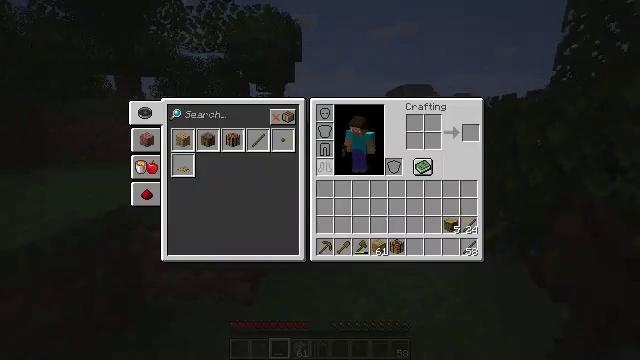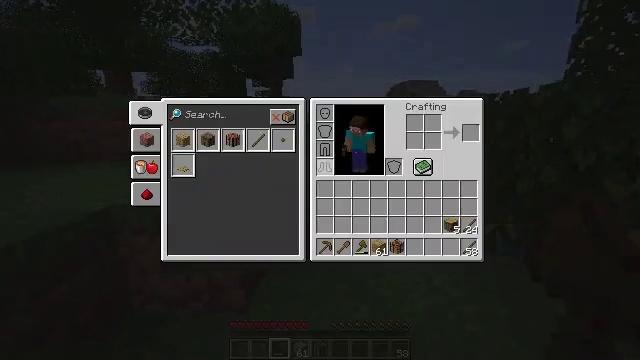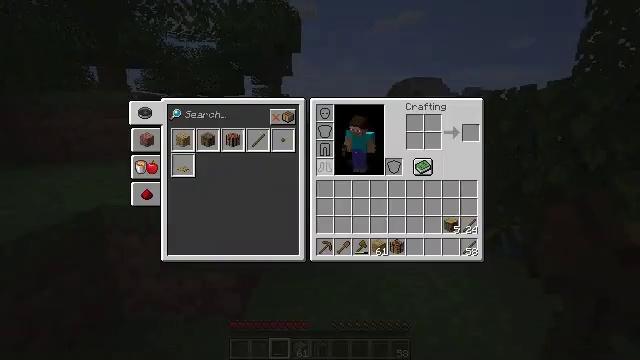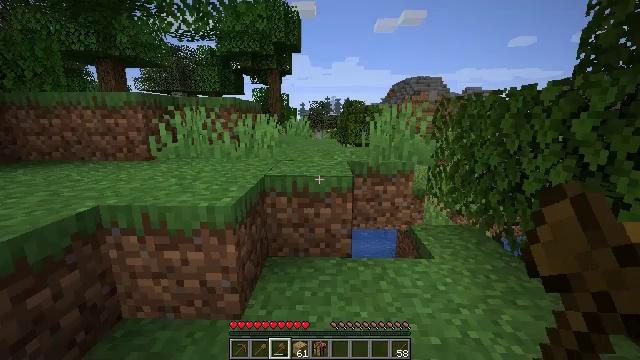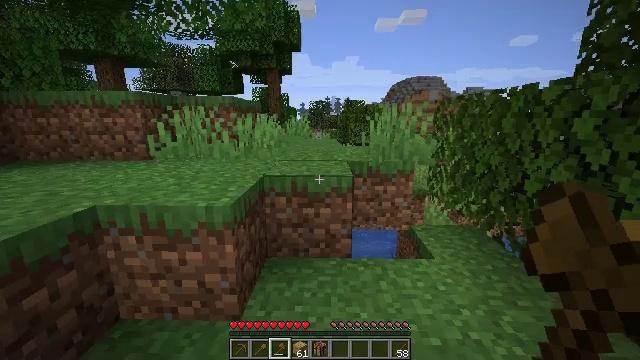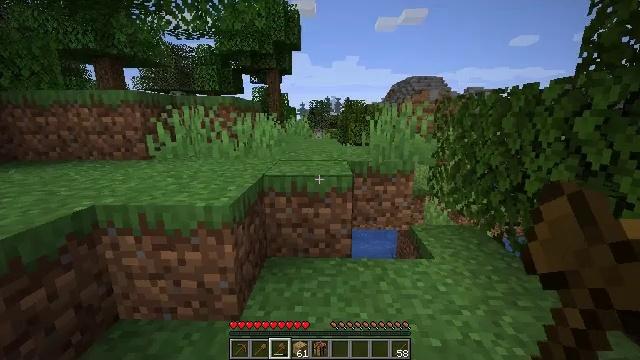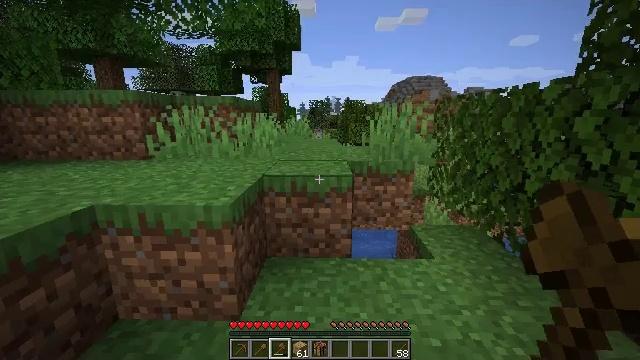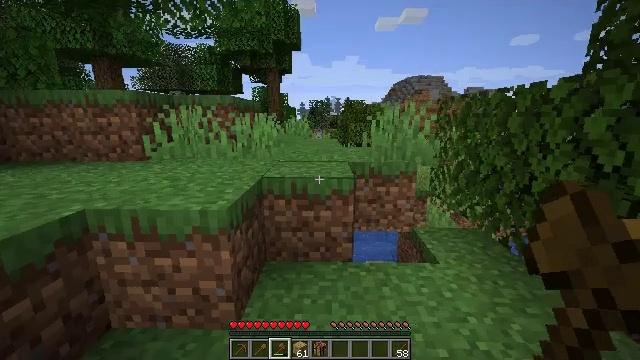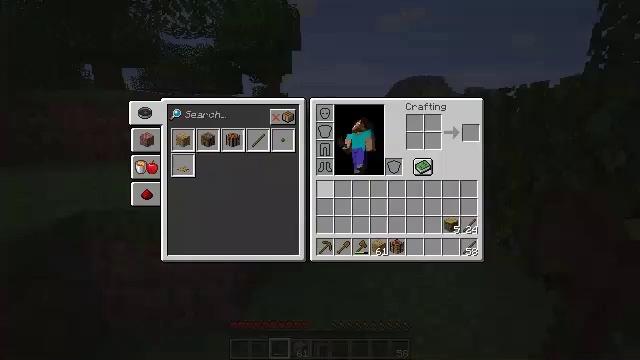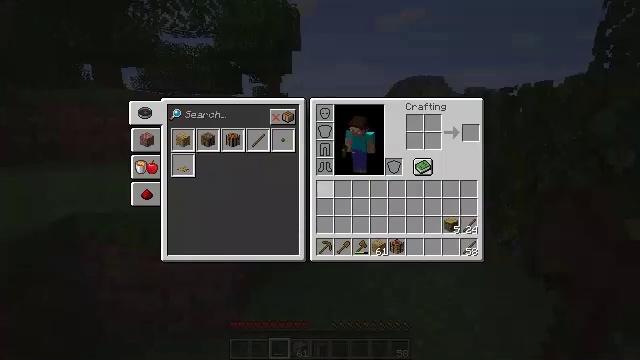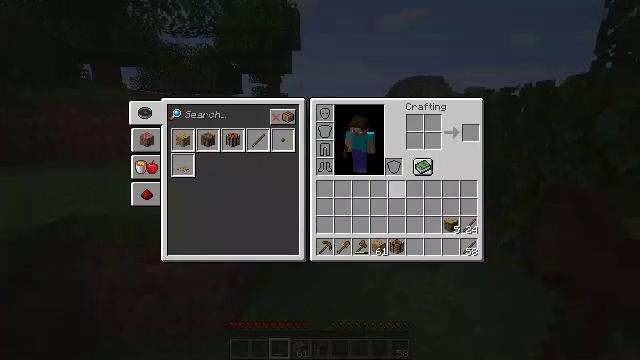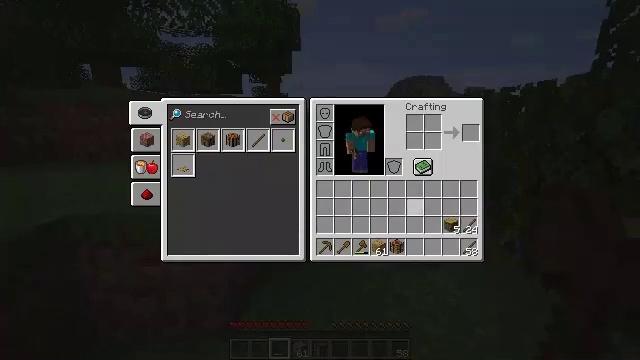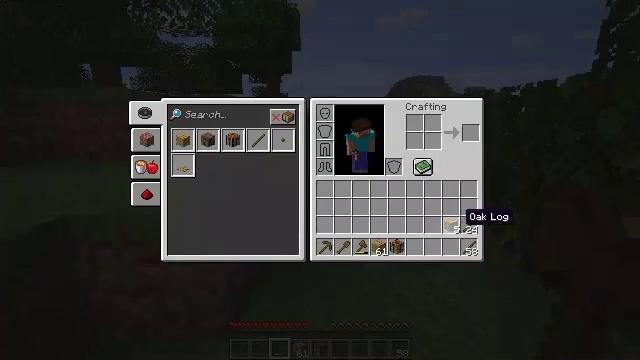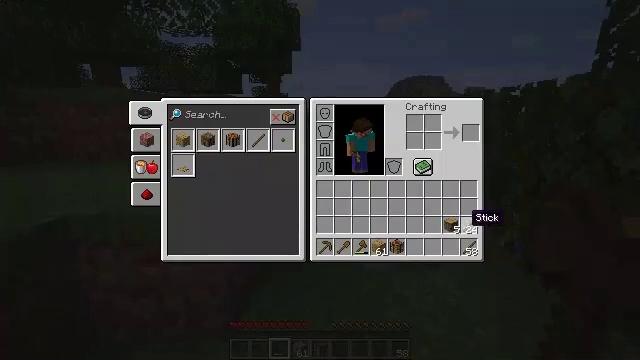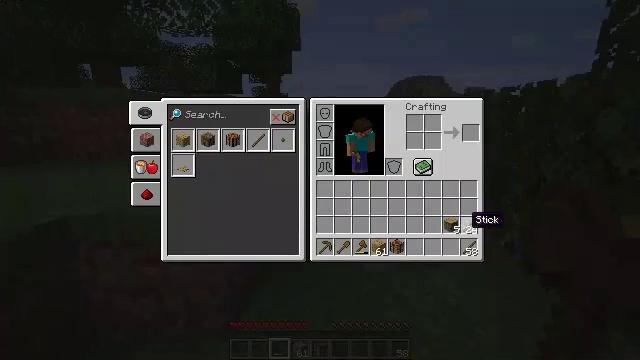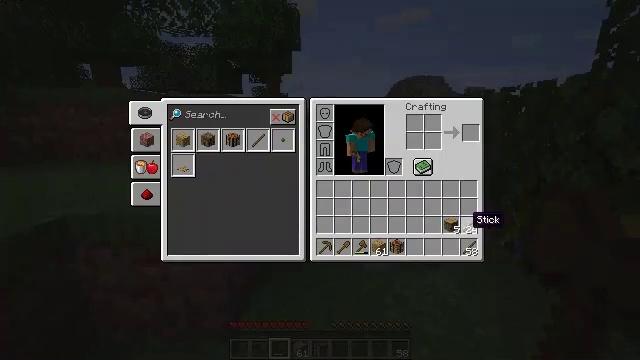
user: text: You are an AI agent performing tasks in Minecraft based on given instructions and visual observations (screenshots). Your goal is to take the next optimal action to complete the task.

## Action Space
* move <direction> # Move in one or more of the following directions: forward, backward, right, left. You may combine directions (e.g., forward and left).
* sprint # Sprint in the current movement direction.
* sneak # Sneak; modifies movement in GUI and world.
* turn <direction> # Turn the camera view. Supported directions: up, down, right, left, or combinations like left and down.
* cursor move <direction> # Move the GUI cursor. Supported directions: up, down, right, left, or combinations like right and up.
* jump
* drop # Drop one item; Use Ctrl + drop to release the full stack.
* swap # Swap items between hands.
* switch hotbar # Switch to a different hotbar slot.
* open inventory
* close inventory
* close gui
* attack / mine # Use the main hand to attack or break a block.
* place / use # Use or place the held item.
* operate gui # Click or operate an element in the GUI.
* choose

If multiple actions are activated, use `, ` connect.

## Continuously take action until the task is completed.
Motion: motion action
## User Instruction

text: Collect the grass block using a shovel.
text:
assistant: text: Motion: open gui
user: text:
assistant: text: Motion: no_op
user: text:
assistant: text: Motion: no_op
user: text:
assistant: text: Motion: close gui
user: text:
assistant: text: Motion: no_op
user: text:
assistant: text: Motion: no_op
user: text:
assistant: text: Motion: move forward
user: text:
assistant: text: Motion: move forward, open inventory
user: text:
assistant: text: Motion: cursor move right, open inventory
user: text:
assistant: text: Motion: cursor move right and down
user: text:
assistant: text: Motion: cursor move right and down
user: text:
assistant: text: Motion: cursor move right and down
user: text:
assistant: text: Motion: no_op
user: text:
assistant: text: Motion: no_op
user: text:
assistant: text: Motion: no_op
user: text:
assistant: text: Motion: operate gui
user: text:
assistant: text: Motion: cursor move down, operate gui
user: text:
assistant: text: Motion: no_op
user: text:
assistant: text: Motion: operate gui
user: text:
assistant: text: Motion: operate gui
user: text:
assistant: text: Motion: no_op
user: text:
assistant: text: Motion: no_op
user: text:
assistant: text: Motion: no_op
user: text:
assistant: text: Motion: cursor move up
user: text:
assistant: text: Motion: no_op
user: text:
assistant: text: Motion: operate gui
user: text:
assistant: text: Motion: operate gui
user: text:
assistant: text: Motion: operate gui
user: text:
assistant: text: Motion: no_op
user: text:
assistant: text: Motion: no_op